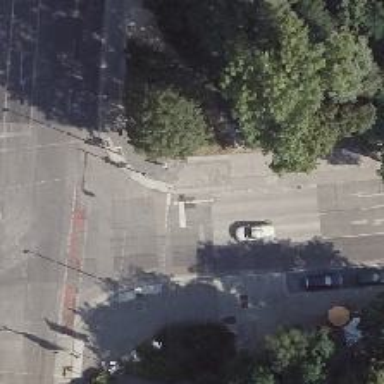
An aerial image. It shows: Road with traffic signals.